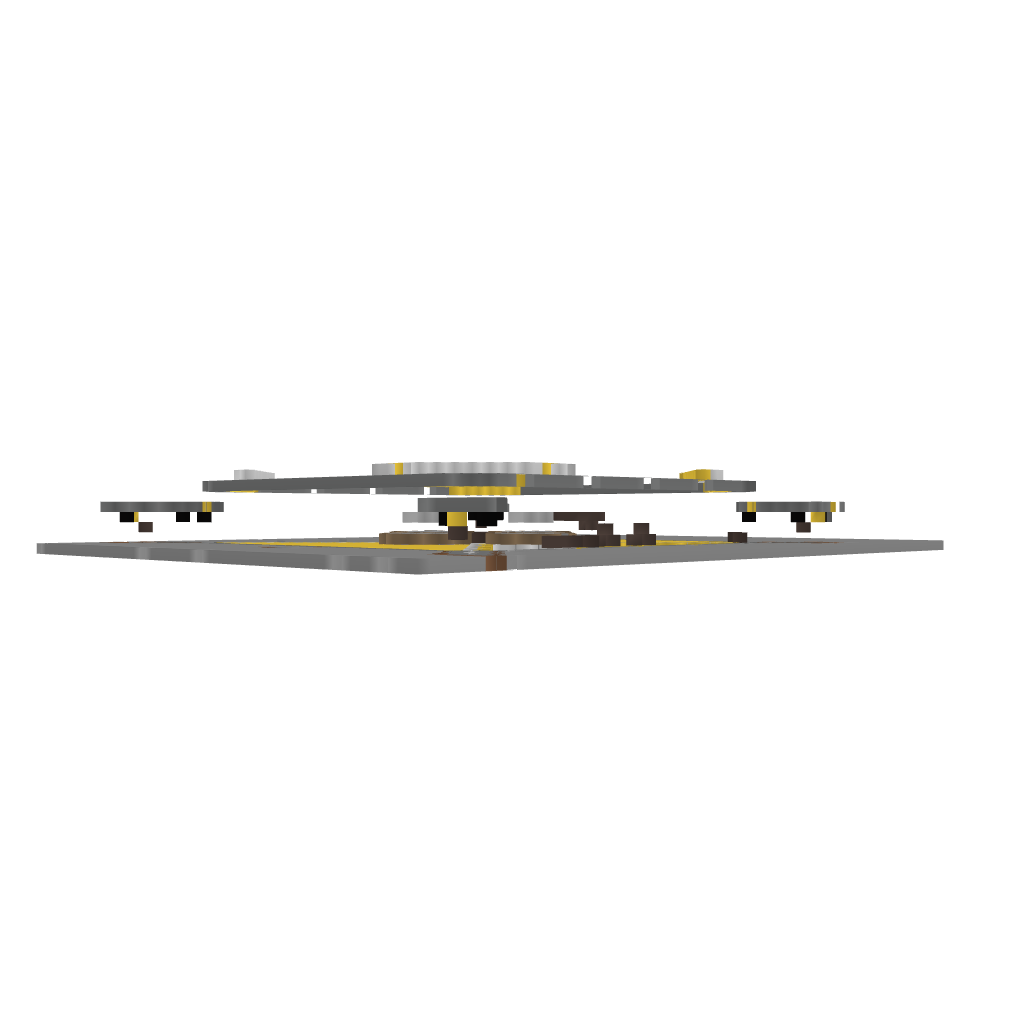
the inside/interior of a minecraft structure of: My Spawn